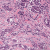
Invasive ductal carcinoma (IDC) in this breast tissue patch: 1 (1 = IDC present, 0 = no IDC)